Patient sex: M
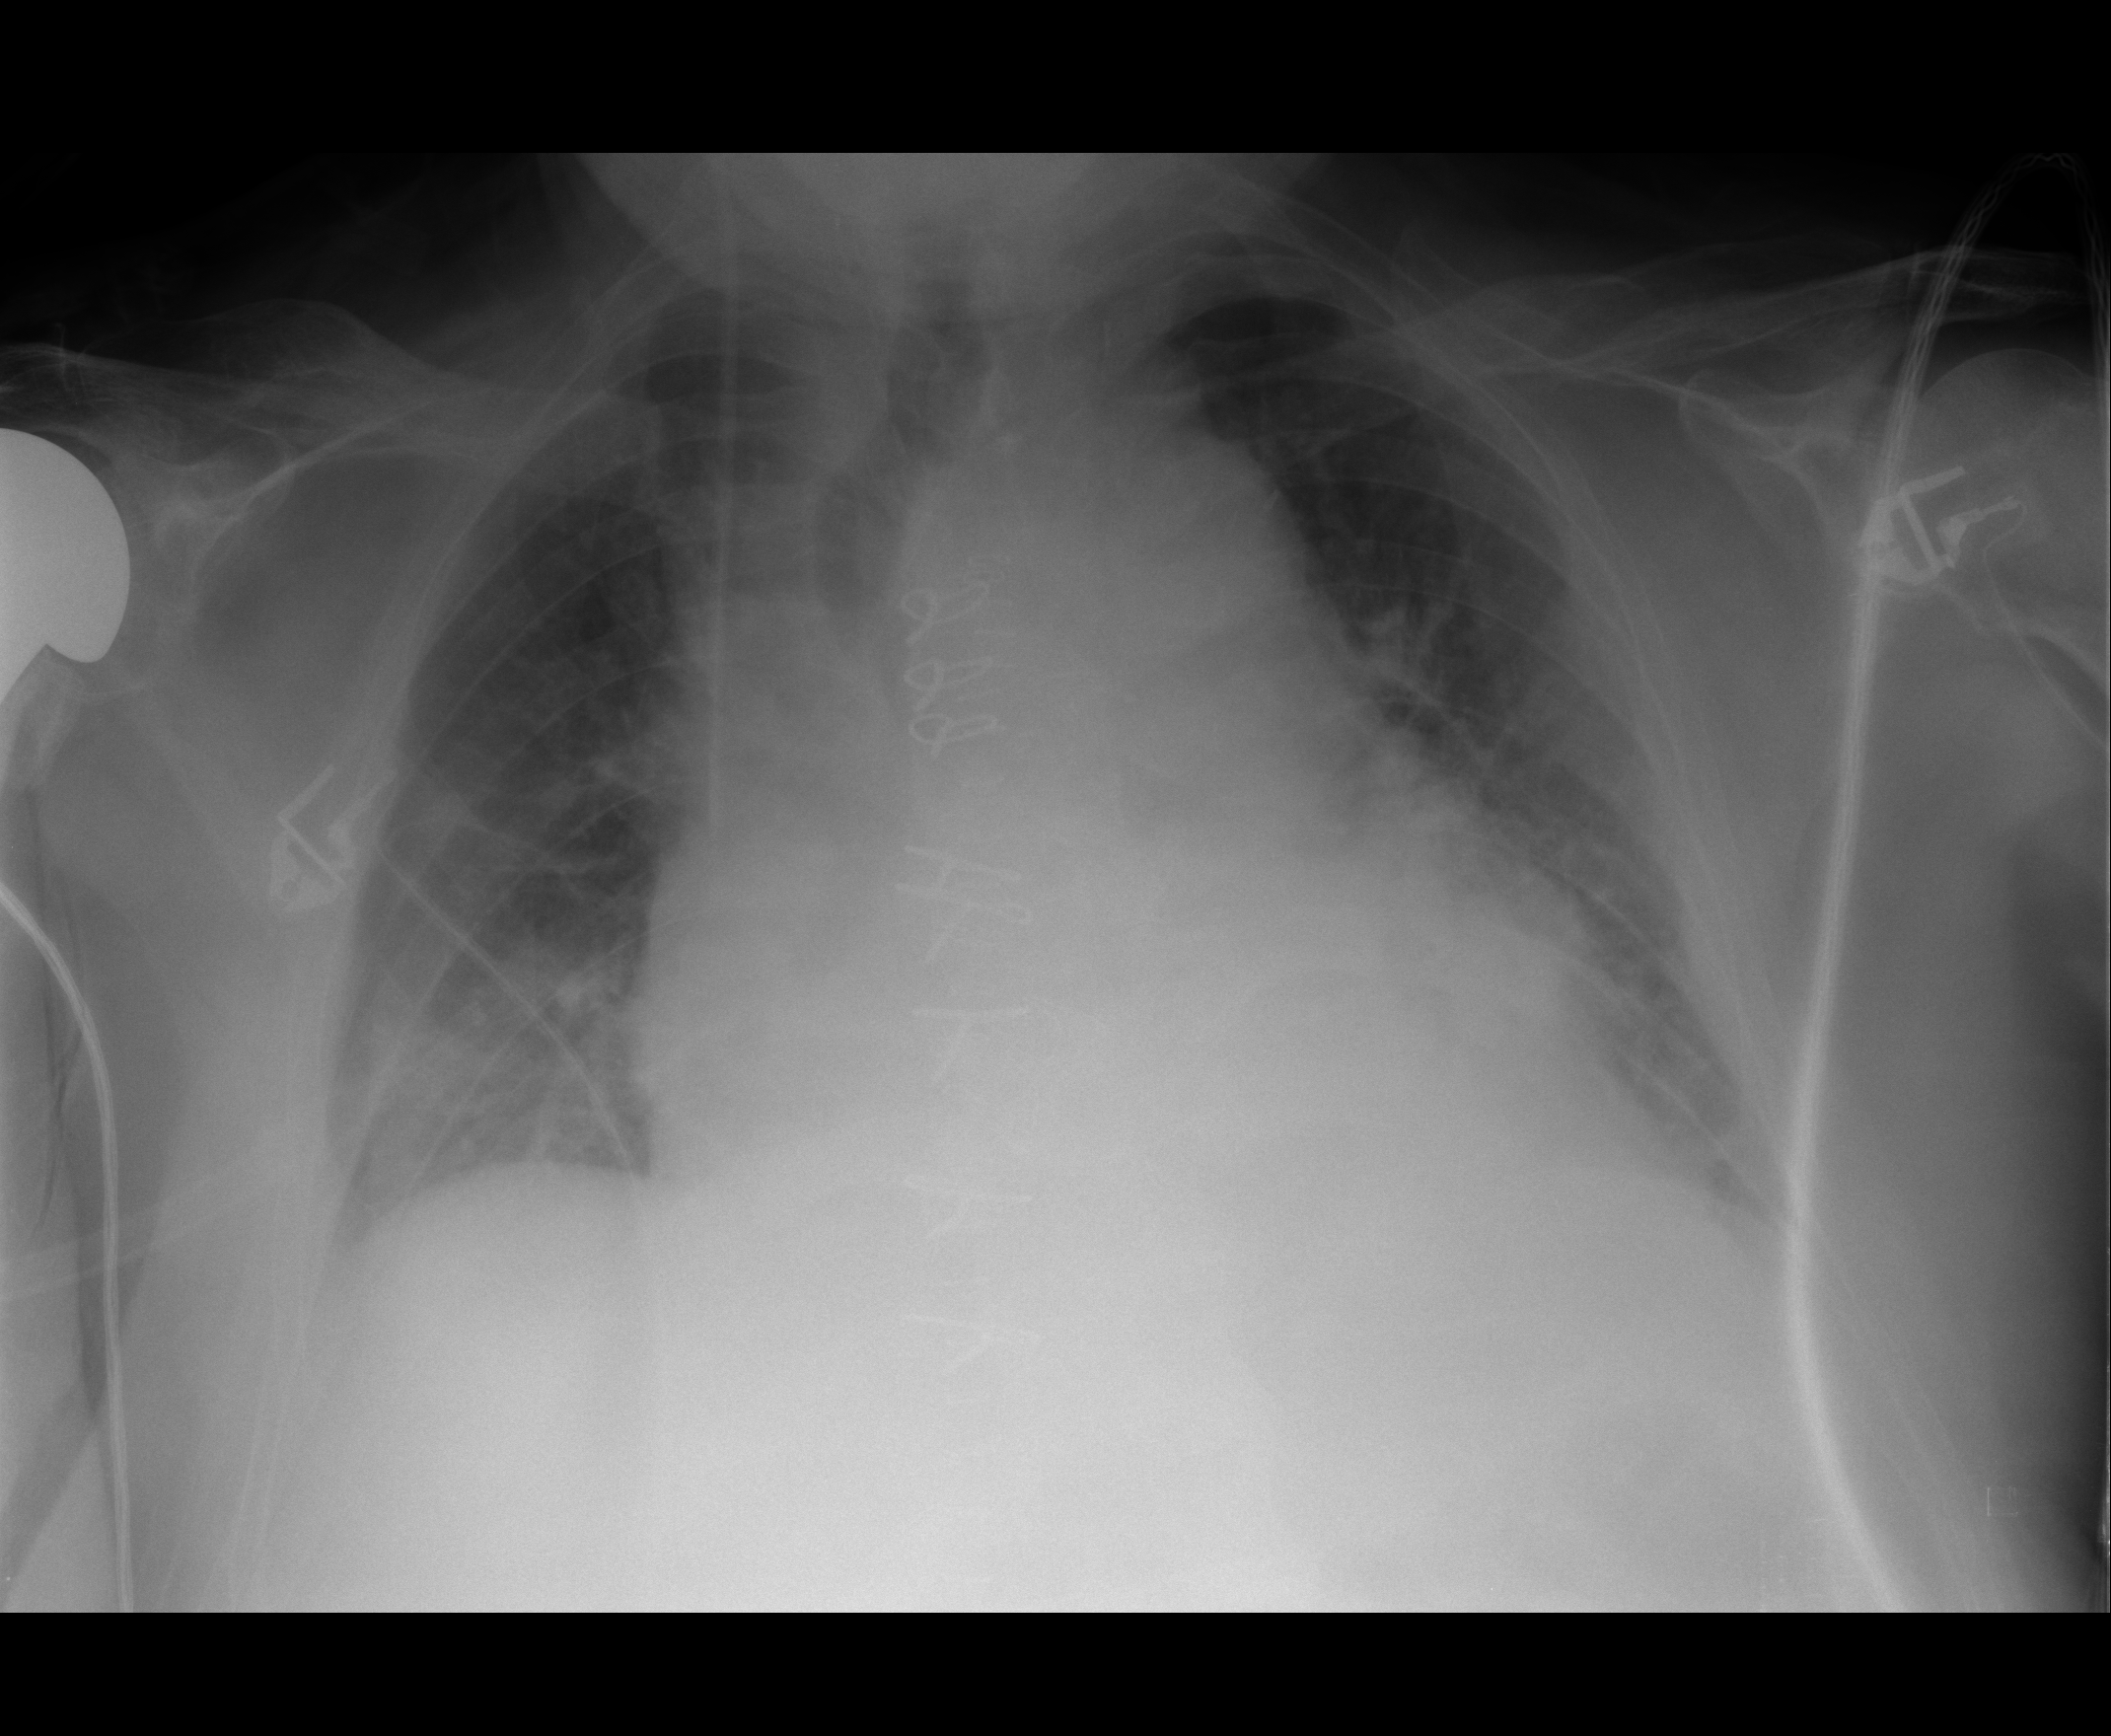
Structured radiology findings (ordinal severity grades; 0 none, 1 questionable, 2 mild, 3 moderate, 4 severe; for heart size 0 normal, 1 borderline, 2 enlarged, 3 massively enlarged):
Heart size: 3
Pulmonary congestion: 2
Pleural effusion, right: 2
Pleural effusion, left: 2
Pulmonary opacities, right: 1
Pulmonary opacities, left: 1
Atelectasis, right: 2
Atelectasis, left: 2